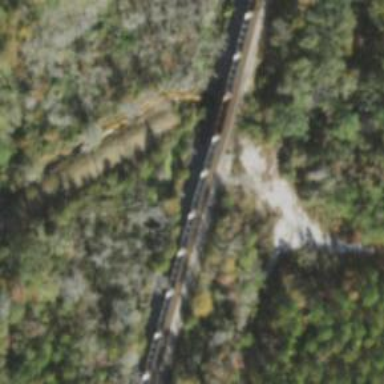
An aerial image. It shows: Bridge over railway line.